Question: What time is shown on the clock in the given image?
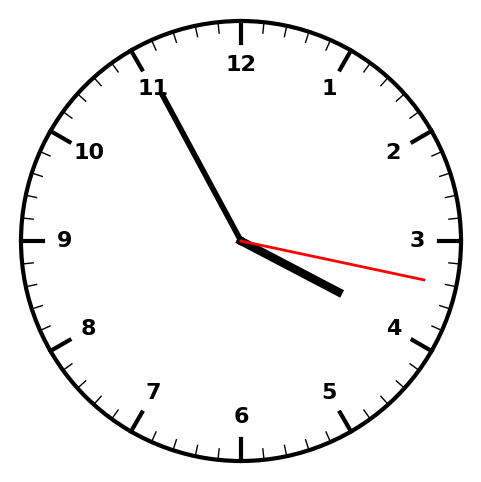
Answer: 03:55:17